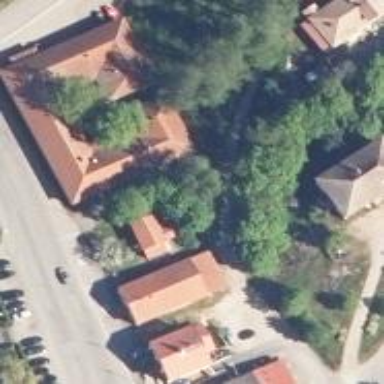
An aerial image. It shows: Hostel building.